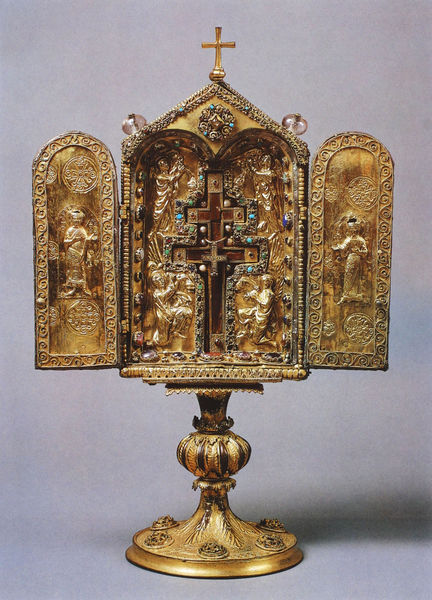
Titel: Kreuzreliquiar aus Mariengraden
Institution: Köln, Domschatzkammer
Schlagwörter: holz, schmuck, tür, türkis, kirche, figur, gold, kelch, edelsteine, perlen, engel, figuren, dekoration, kreuz, deko, beten, altar, seiten, kreuze, monstranz, ständer, heilige, heilig, schrein, reliquie, flügelaltar, triptychon, reliquiar, schmiedekunst, klappen, orthodox, klappbar, aufklappen, tör, relquie